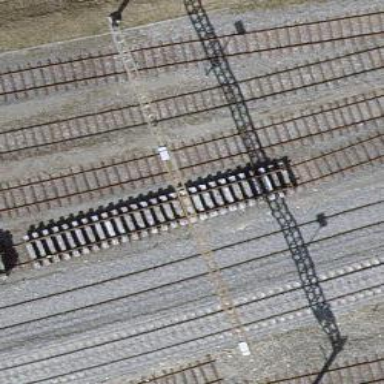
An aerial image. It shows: Railway yard used for servicing trains.